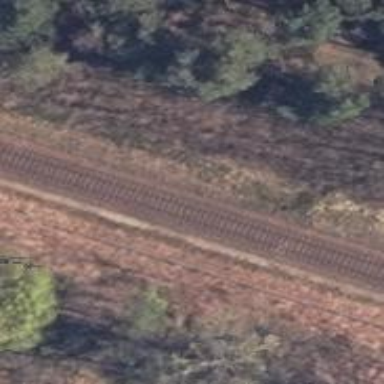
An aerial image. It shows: Abandoned railway.